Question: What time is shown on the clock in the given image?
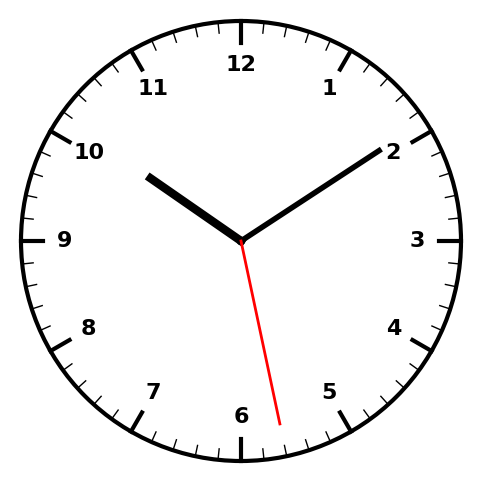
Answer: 10:09:28